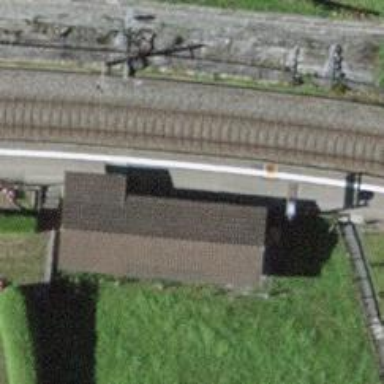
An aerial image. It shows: Railway halt.